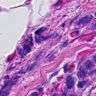
Metastatic tissue present: yes